Question: I am new to Neo4j and I have a relatively complex (but small) database which I have simplified to the following:

The first door has no key, all other doors have keys, the window doesn't require a key. The idea is that if a person has 'key:'A'', I want to see all possible paths they could take.
Here is the code to generate the db
'''
CREATE (r1:room {name:'room1'})-[:DOOR]->(r2:room {name:'room2'})-[:DOOR {key:'A'}]->(r3:room {name:'room3'})
CREATE (r2)-[:DOOR {key:'B'}]->(r4:room {name:'room4'})-[:DOOR {key:'A'}]->(r5:room {name:'room5'})
CREATE (r4)-[:DOOR {key:'C'}]->(r6:room {name:'room6'})
CREATE (r2)-[:WINDOW]->(r4)
'''
Here is the query I have tried, expecting it to return everything except for 'room6', instead I have an error which means I really don't know how to construct the query.
'''
with {key:'A'} as params
match (n:room {name:'room1'})-[r:DOOR*:WINDOW*]->(m)
where r.key=params.key or not exists(r.key)
return n,m
'''
To be clear, I don't need my query debugged so much as help understanding how to write it correctly.
Thanks!
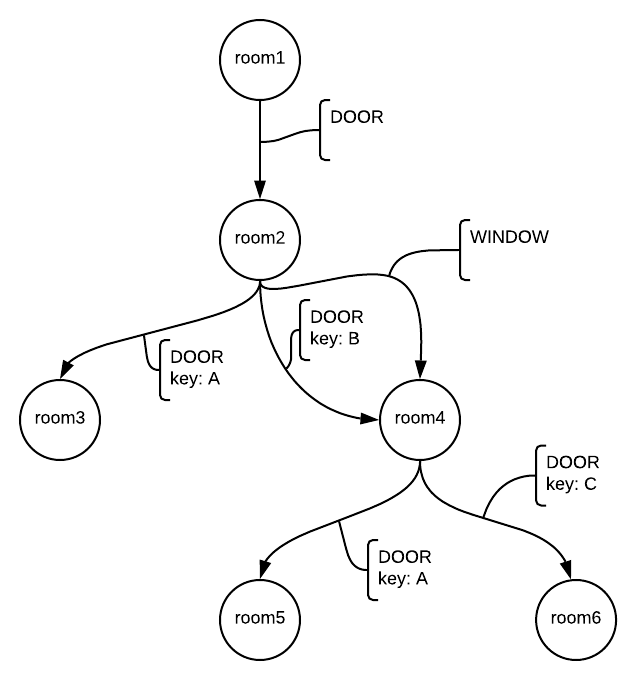
Answer: This should work for you:
'''
WITH {key:'A'} AS params
MATCH p=(n:room {name:'room1'})-[:DOOR|WINDOW*]->(m)
WHERE ALL(r IN RELATIONSHIPS(p) WHERE NOT EXISTS(r.key) OR r.key=params.key)
RETURN n, m
'''
With your sample data, the result is:
'''
+----------------+----------------+
|"n" |"m" |
+----------------+----------------+
|{"name":"room1"}|{"name":"room2"}|
+----------------+----------------+
|{"name":"room1"}|{"name":"room3"}|
+----------------+----------------+
|{"name":"room1"}|{"name":"room4"}|
+----------------+----------------+
|{"name":"room1"}|{"name":"room5"}|
+----------------+----------------+
'''